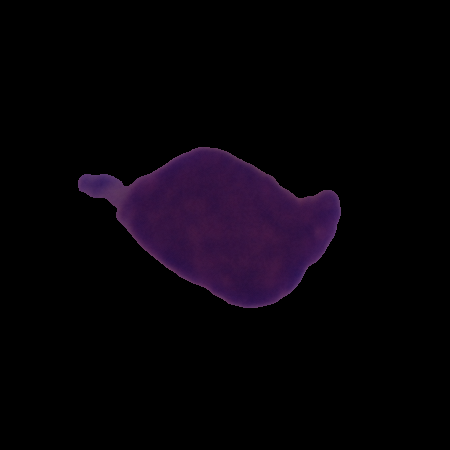
Label: cancer